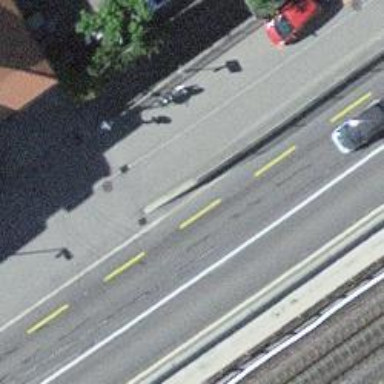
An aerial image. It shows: Asphalt road designated as living street.